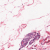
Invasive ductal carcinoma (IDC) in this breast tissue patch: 0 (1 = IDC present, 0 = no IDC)